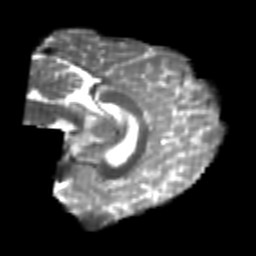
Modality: T2w
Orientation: sagittal
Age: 20
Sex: male
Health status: healthy
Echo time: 0.074 s